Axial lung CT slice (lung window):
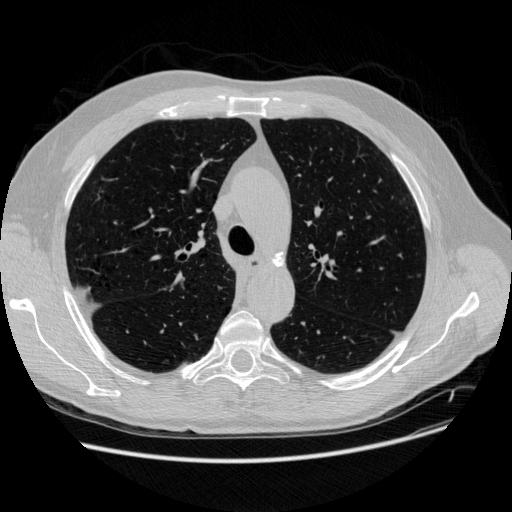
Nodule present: no